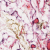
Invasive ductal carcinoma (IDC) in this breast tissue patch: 0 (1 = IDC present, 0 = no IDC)